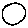
Label: moon